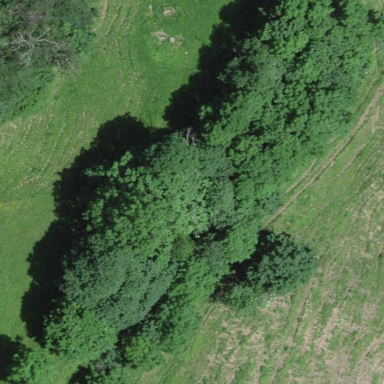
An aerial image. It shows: Forest area.